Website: apple
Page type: customer-info-address
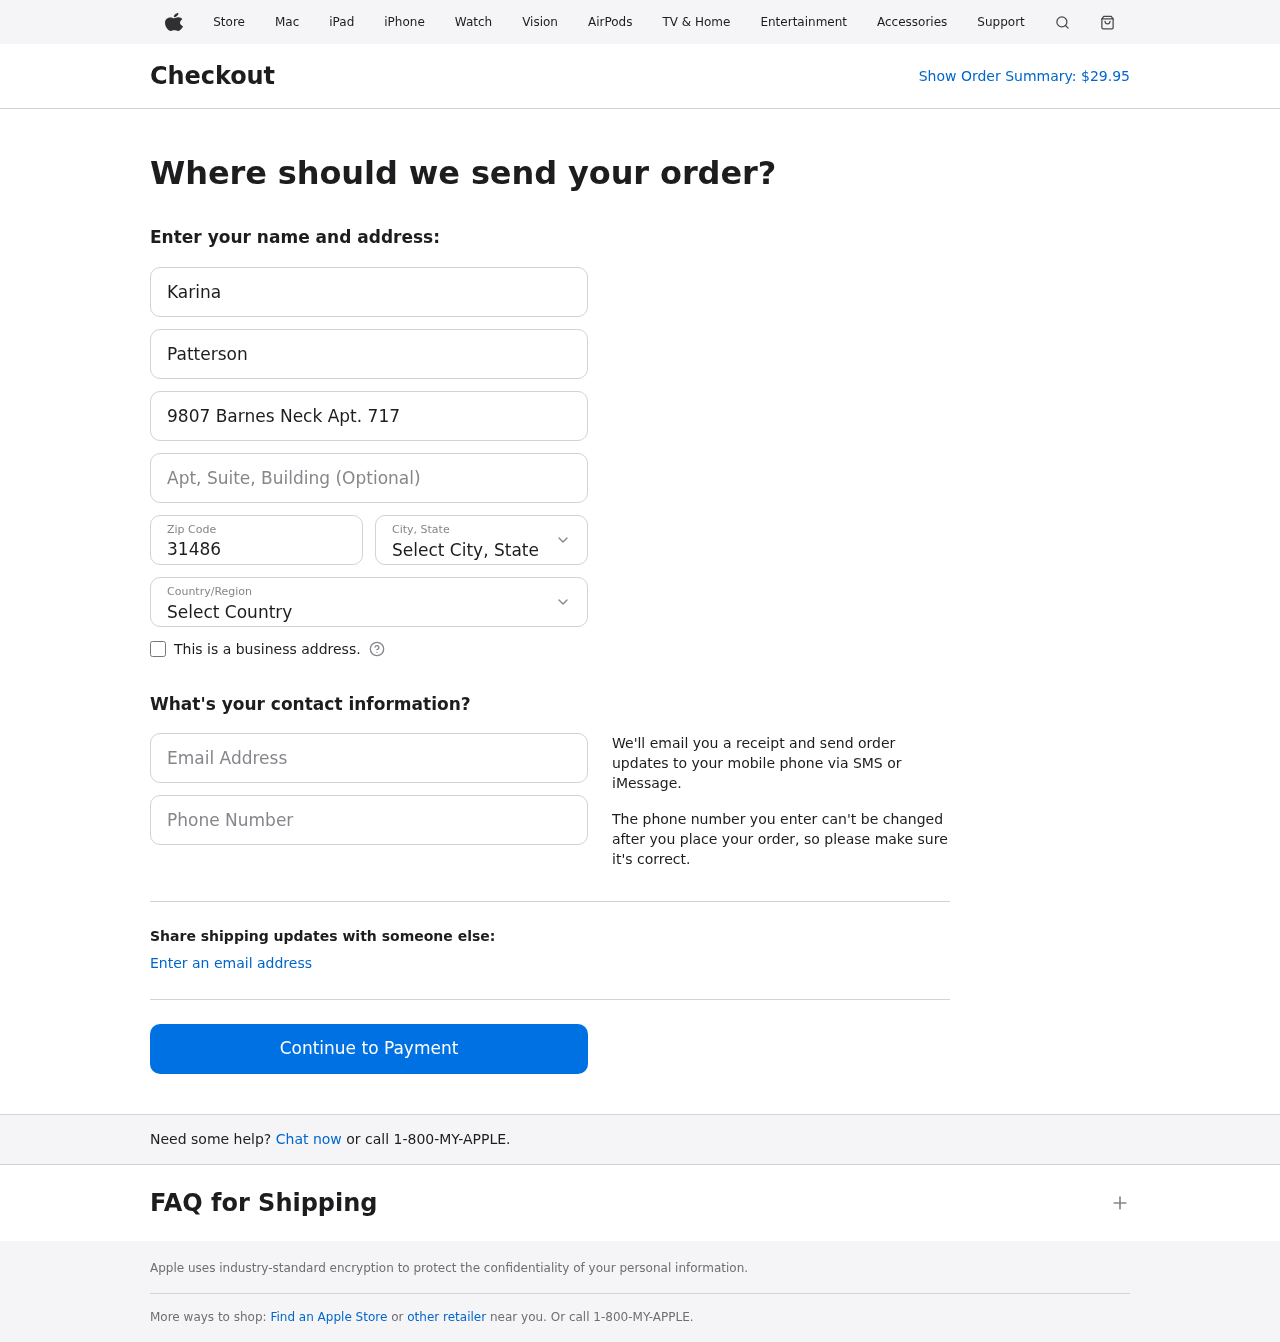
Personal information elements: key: PII_CITY_STATE
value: New Desiree, MD
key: PII_COUNTRY
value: United States
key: PII_EMAIL
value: karinapatterson@yahoo.com
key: PII_FIRSTNAME
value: Karina
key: PII_LASTNAME
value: Patterson
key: PII_PHONE
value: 6143828785
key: PII_POSTCODE
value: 31486
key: PII_STREET
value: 9807 Barnes Neck Apt. 717
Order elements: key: ORDER_TOTAL
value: $29.95